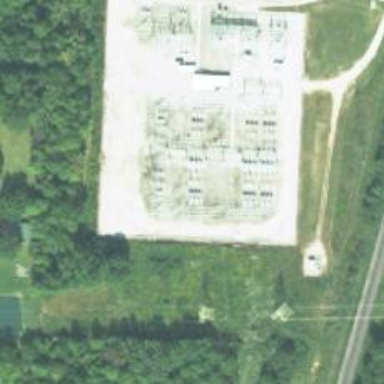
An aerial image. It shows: Switch for power supply.